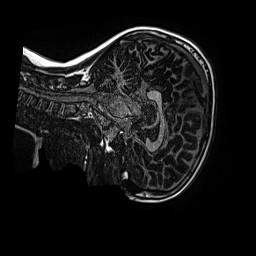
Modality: MP2RAGE
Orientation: sagittal
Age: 10
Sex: female
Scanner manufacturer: siemens
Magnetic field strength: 3 T
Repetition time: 4 s
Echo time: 0.00299 s